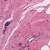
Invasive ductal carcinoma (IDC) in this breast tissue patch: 1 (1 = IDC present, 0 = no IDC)